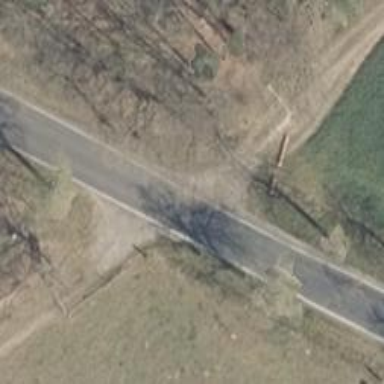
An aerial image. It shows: Secondary road with asphalt surface.